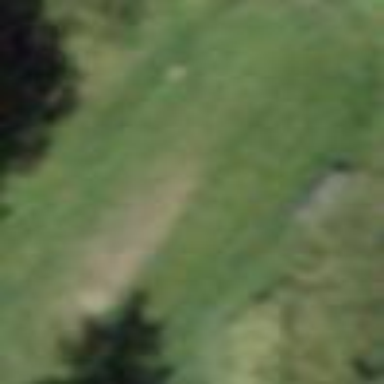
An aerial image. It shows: Golf tee on grassy land.